Field crop: maize
Growth stage: 2
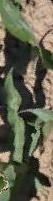
Species: maize